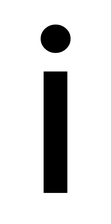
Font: Inter_Medium